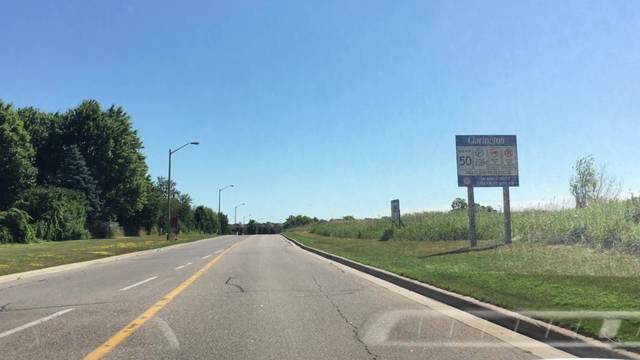
Region: Canada
Coordinates: 43.891, -78.805